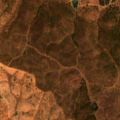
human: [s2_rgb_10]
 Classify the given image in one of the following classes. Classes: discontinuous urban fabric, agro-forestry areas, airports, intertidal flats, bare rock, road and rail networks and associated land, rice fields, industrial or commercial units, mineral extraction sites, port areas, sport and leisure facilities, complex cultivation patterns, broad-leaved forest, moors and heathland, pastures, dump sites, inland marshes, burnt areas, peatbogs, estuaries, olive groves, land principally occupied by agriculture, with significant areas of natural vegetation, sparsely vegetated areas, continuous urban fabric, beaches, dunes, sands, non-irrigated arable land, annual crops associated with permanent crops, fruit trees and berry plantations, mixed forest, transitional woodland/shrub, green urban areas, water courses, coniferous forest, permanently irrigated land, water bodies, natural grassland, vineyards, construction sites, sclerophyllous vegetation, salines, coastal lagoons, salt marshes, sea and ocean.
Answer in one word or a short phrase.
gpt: agro-forestry areas, broad-leaved forest, transitional woodland/shrub